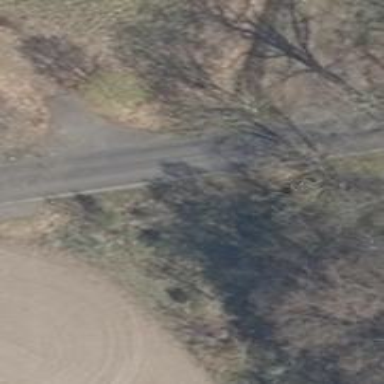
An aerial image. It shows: Tertiary road with asphalt surface.